Question: I need to format the 'NUMBER' data type in Oracle as follows:
'''
-> Append trailing zeros to the ATM_CARD-NUMBER whose length is 14
'''
'''
SELECT to_char(atm_card_nbr,'9999999999999900')as new_atm_nbr,atm_card_key from atm_card_dm where LENGTH(TRANSLATE(TO_CHAR(atm_card_nbr),'<PHONE>.-','<PHONE>'))=14;
'''

I've gone through several Oracle related online sites but could not find the correct result. So, how can get the correct result?
Thanks in advance!
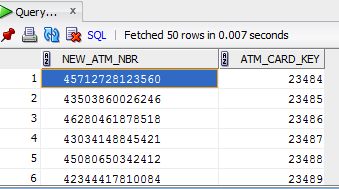
Answer: '''
SELECT rpad(to_char(atm_card_nbr),16,'0') as new_atm_nbr,
atm_card_key
from atm_card_dm
where LENGTH(TRANSLATE(TO_CHAR(atm_card_nbr),'<PHONE>.-','<PHONE>'))=14;
'''